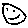
Label: smiley face